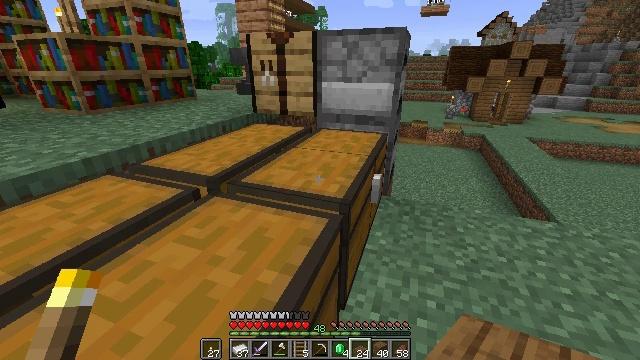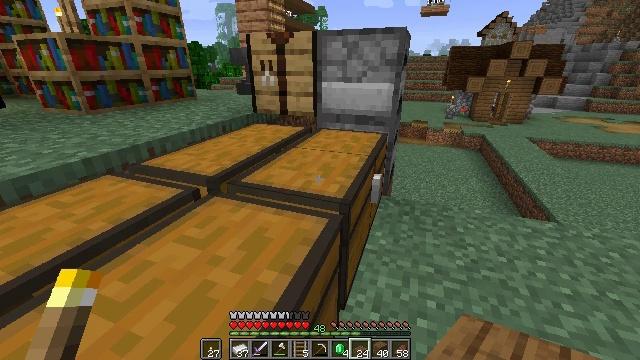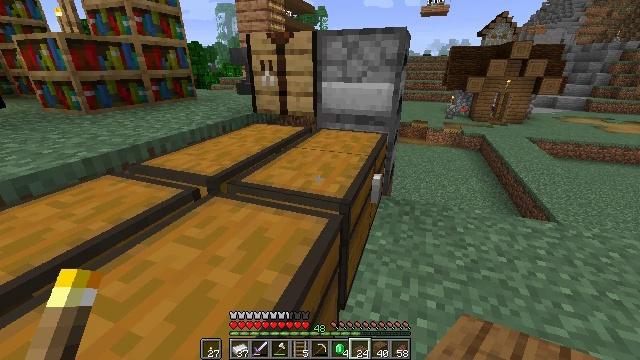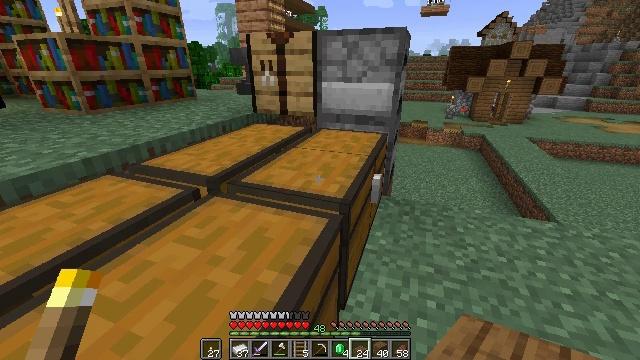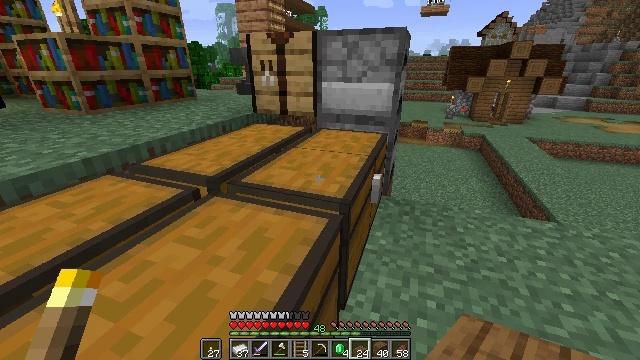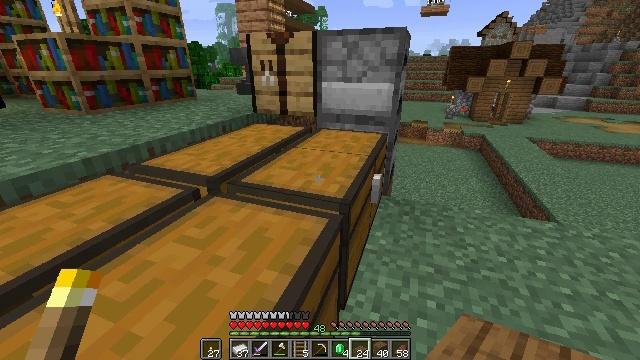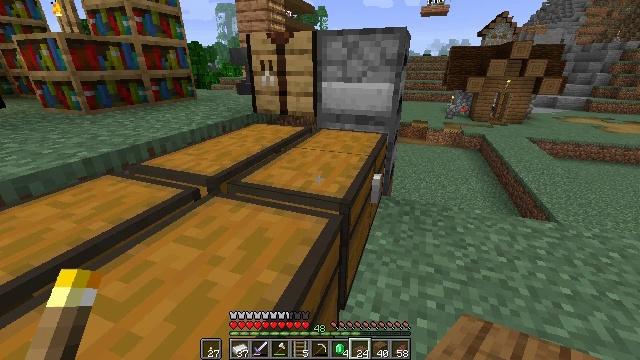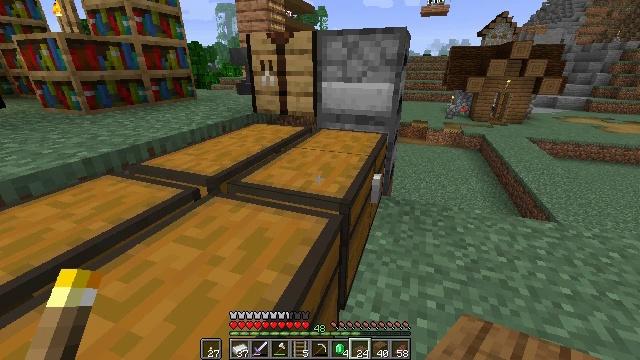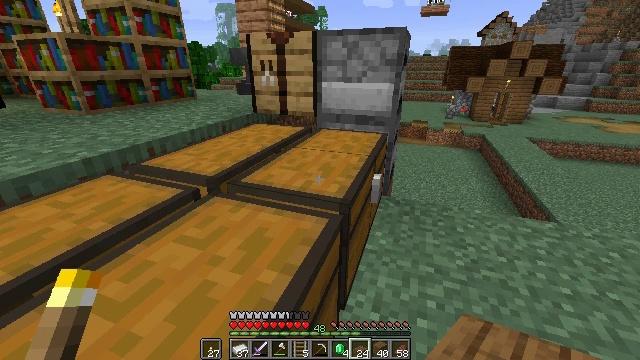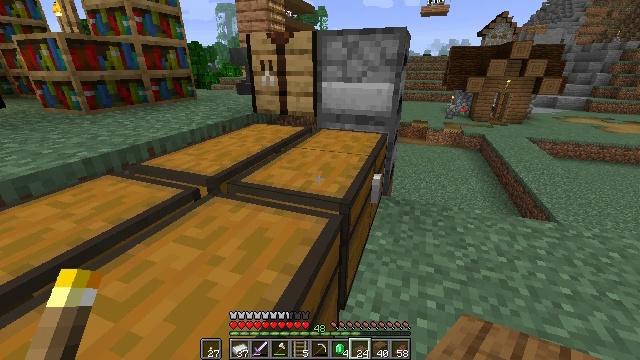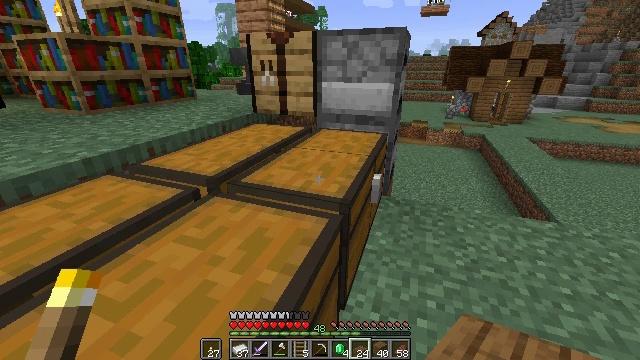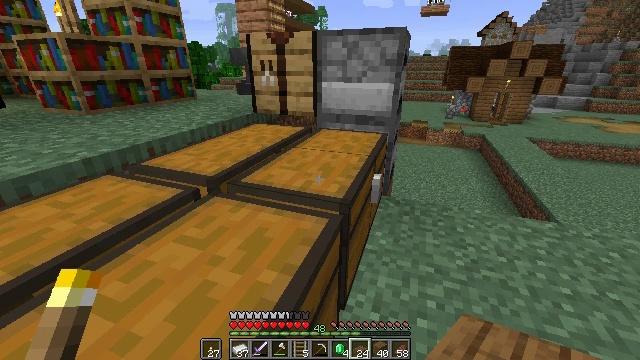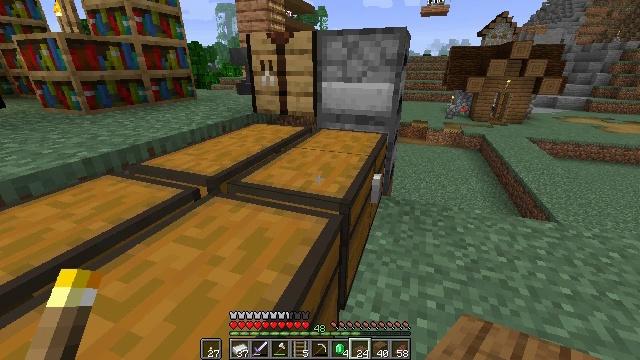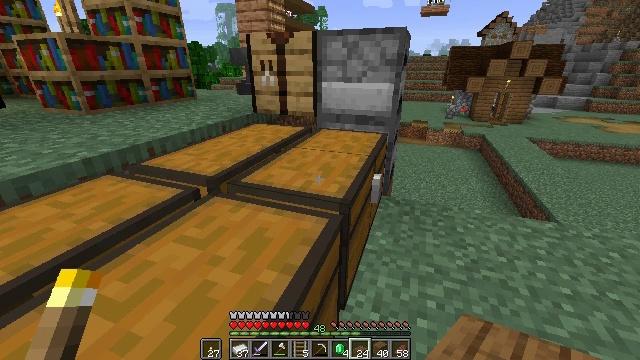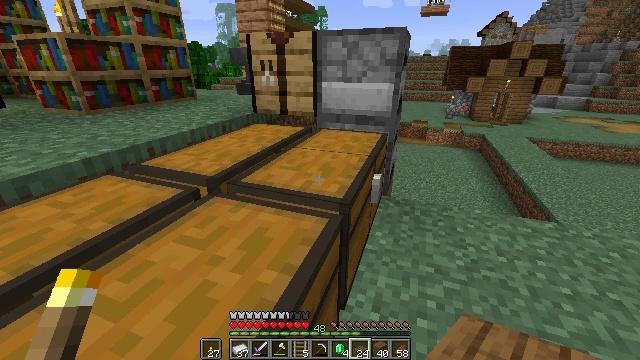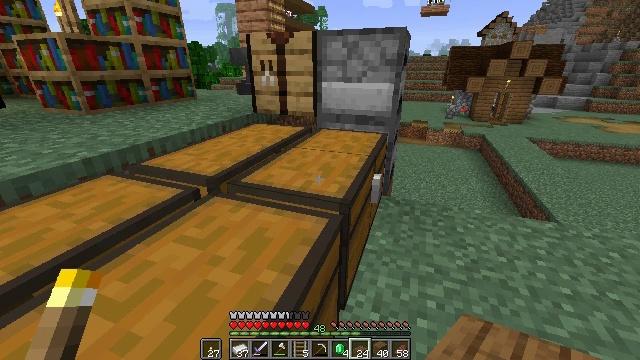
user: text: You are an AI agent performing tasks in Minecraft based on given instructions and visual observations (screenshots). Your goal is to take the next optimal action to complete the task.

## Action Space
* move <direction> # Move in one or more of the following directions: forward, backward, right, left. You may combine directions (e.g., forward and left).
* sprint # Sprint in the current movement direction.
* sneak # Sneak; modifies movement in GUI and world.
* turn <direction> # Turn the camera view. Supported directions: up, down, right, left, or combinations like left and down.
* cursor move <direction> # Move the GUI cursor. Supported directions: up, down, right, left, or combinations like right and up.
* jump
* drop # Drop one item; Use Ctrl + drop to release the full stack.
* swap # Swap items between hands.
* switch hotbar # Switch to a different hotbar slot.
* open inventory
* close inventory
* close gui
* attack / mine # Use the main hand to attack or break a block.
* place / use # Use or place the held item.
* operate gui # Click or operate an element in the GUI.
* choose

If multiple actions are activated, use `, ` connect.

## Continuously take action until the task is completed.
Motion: motion action
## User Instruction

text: Drop a spruce slab.
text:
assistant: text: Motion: no_op
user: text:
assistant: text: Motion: no_op
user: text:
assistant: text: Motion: no_op
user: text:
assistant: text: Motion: no_op
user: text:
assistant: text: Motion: no_op
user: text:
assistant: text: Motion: no_op
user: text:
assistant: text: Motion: no_op
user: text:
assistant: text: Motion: no_op
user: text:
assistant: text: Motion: no_op
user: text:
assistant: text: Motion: no_op
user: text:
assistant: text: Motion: no_op
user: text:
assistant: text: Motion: no_op
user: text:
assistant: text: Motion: no_op
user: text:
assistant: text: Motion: no_op
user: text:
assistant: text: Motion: no_op
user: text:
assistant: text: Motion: no_op
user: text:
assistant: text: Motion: no_op
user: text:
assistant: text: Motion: no_op
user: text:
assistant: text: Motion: no_op
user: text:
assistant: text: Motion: no_op
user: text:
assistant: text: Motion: no_op
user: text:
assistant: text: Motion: no_op
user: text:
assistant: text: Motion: no_op
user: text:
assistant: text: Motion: no_op
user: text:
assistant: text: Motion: no_op
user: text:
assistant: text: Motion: no_op
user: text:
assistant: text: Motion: no_op
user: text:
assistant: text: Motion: no_op
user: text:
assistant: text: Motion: no_op
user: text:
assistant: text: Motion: no_op